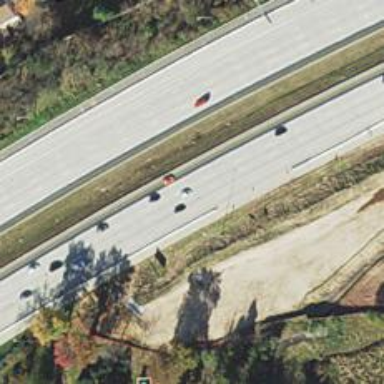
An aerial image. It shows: Motorway link.